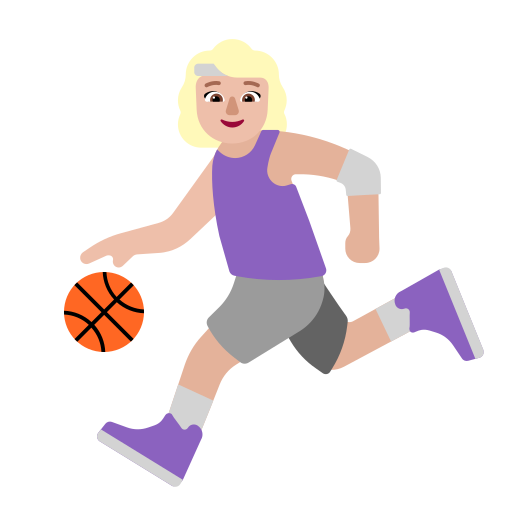
woman bouncing ball flat  light